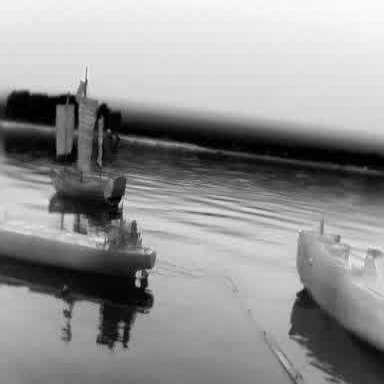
There are three objects shown in the infrared image, including a sailboat, a liner, and a container_ship.